Field crop: maize
Growth stage: 1
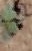
Species: datura